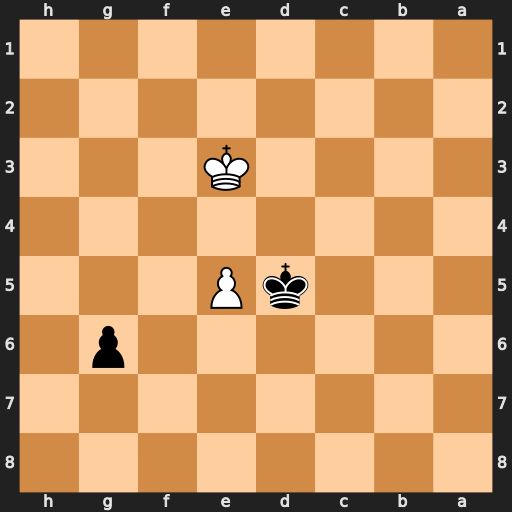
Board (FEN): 8/8/6p1/3kP3/8/4K3/8/8
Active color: b
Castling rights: -
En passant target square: -
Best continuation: Kxe5 Kf3 Kf5 Kg3 Kg5